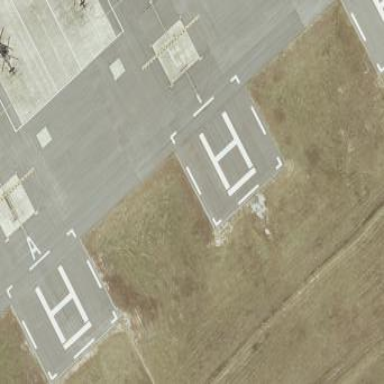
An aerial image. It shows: Image of helipad at airport.